Field crop: tomato
Growth stage: 1
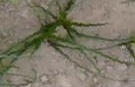
Species: cyperus